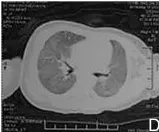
(A-D) HRCT and airway reconstruction showed decreased transmittance and ground glass opacity in bilateral lungs.
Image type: radiology (ct)